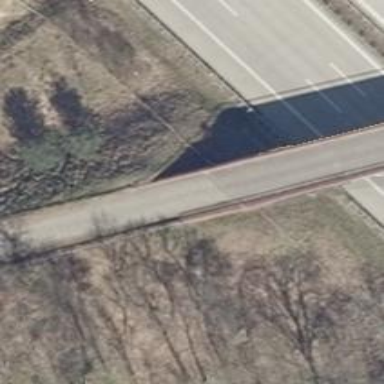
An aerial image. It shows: Asphalt track bridge designed for agricultural vehicles. The track has grade 1 surface quality.